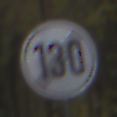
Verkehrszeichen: EndeGeschwindigkeit130
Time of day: MorningAfternoon
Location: Outdoor (Nature)
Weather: Overcast
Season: Autumn
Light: Natural